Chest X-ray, AP view. Patient: 50 years old, sex F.
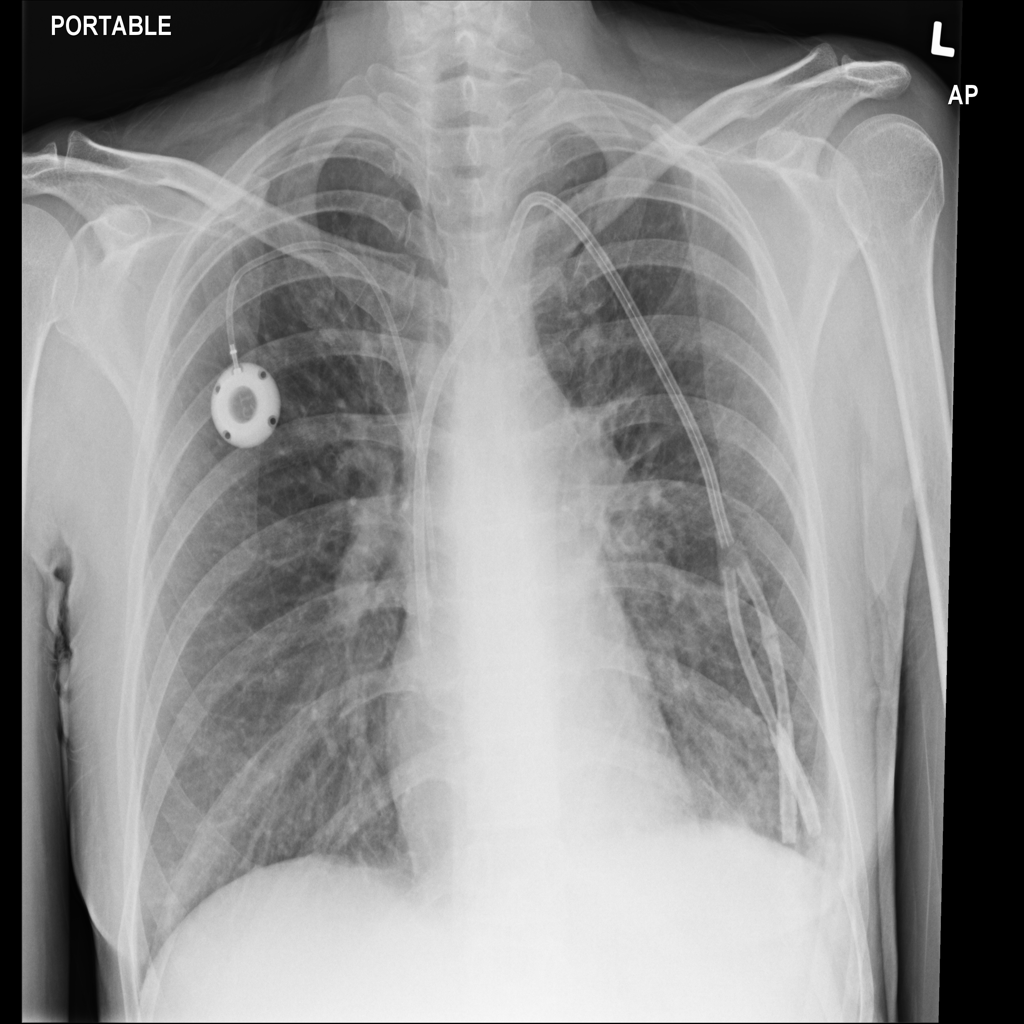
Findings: No Finding